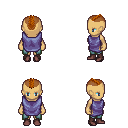
a pixel art fantasy rpg character, female body template, human, tanned skin, chain tabard jacket, teal pants, brunette short mohawk hairstyle, maroon shoes, four views (front, back, left, right), 2x2 character sprite sheet, small pixel art, hard edges, no anti-aliasing